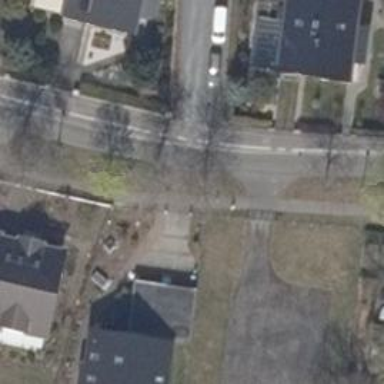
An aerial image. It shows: Residential road with asphalt surface. There is cycle lane on the left and another opposite.